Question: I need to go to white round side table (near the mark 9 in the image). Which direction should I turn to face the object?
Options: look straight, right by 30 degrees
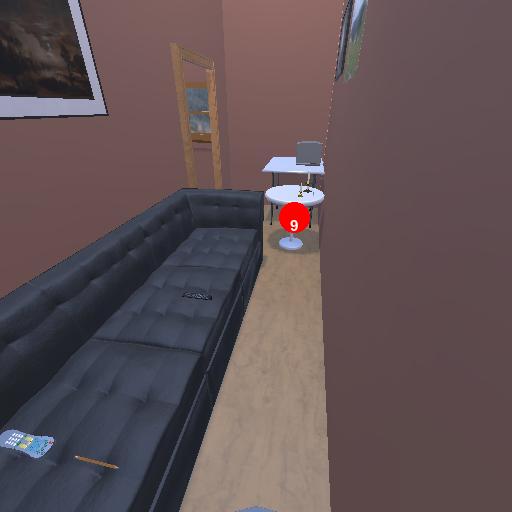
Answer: look straight